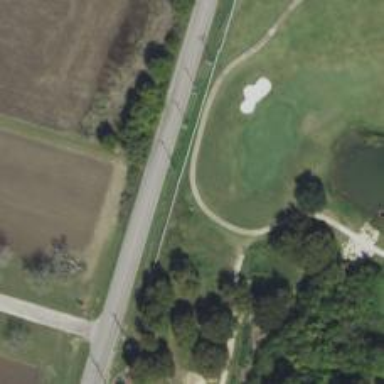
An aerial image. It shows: Pathway for golfing.